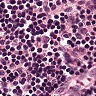
Metastatic tissue present: no